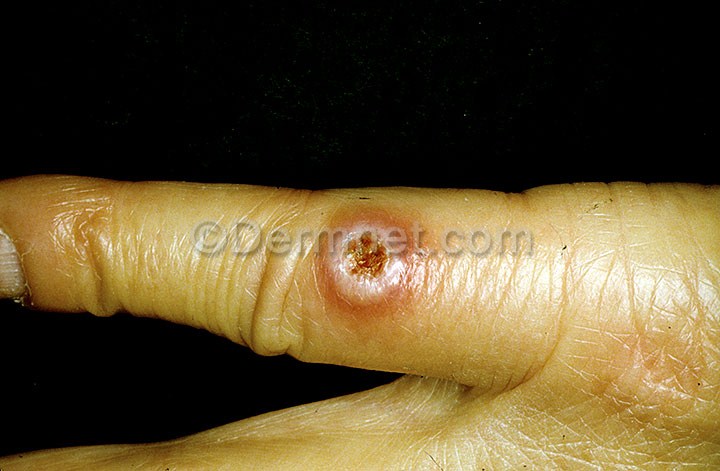
Disease: Vasculitis Photos